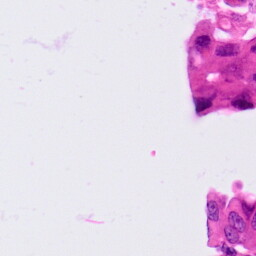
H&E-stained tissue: Lung